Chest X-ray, PA view. Patient: 41 years old, sex F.
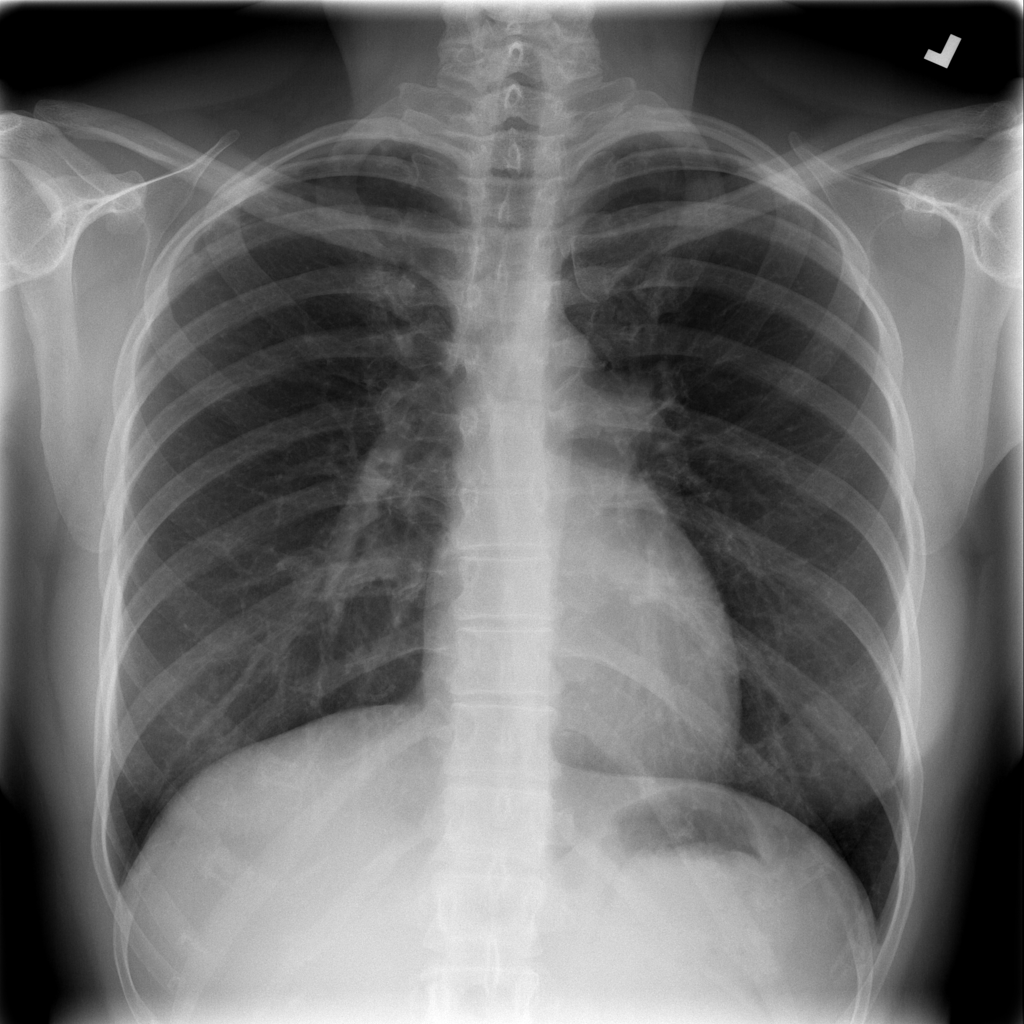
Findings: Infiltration